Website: crate-barrel
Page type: billing-address
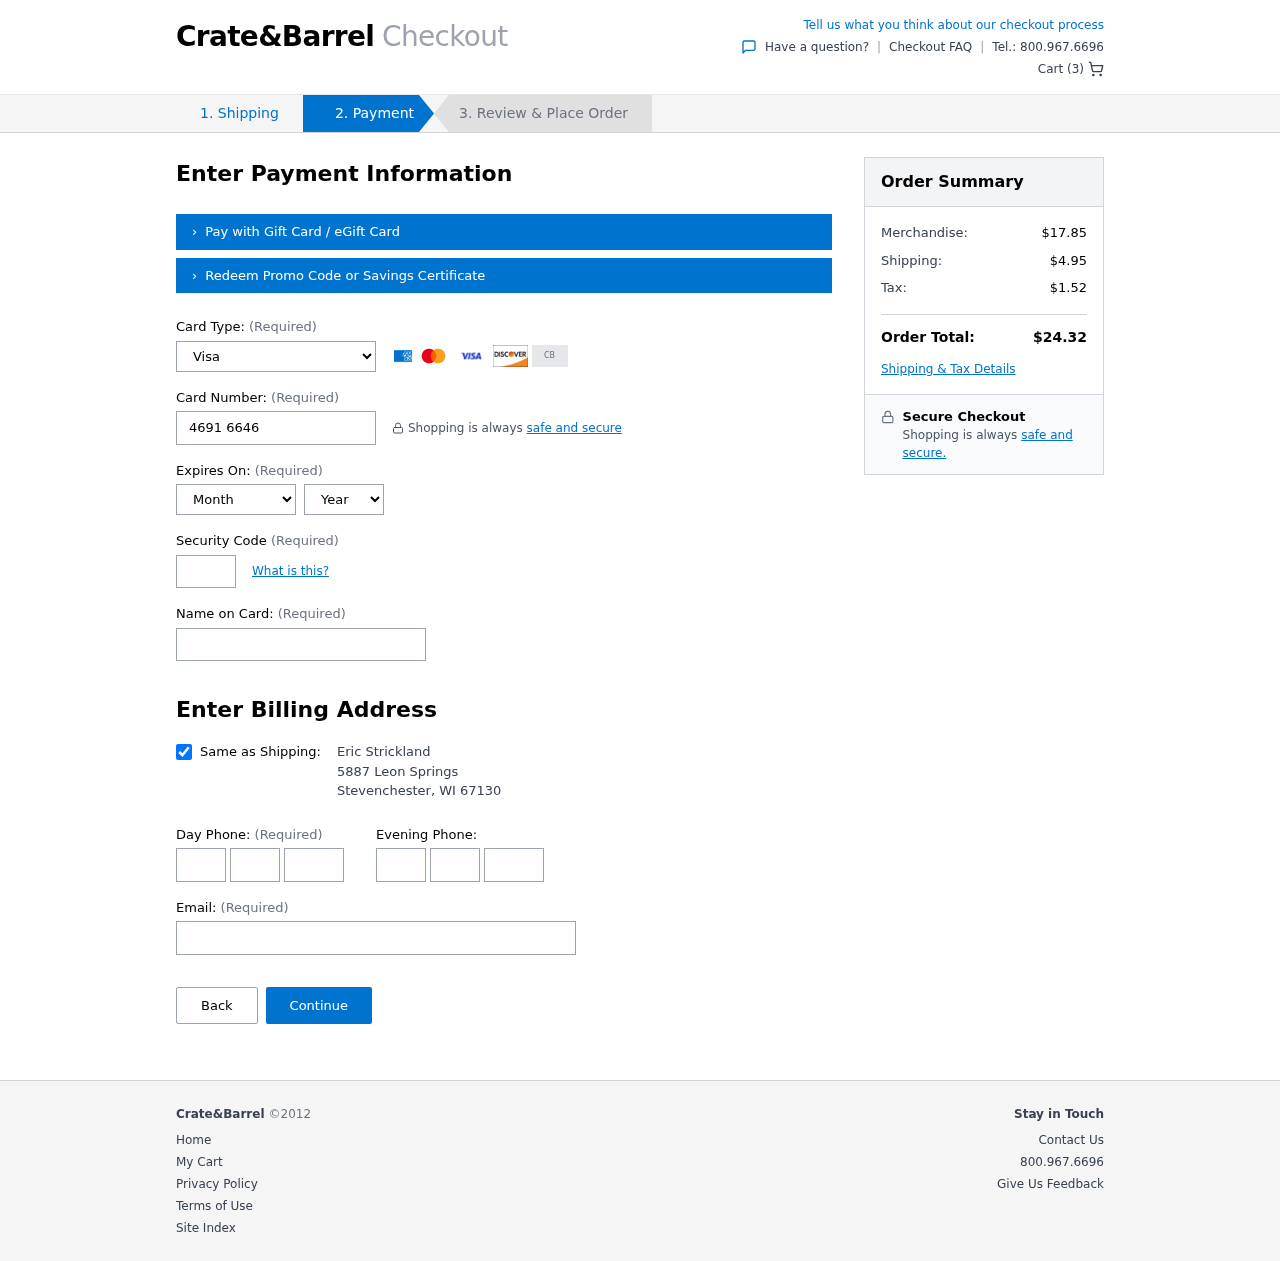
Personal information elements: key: PII_CARD_CVV
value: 442
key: PII_CARD_EXPIRY_MONTH
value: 07
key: PII_CARD_EXPIRY_YEAR
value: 27
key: PII_CARD_NUMBER
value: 4691 6646 1507 5990
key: PII_CARD_TYPE
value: Visa
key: PII_CITY
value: Stevenchester
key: PII_EMAIL
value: estrickland@yahoo.com
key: PII_FULLNAME
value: Eric Strickland
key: PII_PHONE_AREA
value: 593
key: PII_PHONE_PREFIX
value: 917
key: PII_PHONE_SUFFIX
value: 9608
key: PII_POSTCODE
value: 67130
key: PII_STATE_ABBR
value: WI
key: PII_STREET
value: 5887 Leon Springs
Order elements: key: ORDER_NUM_ITEMS
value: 3
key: ORDER_SUBTOTAL
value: $17.85
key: ORDER_SHIPPING_COST
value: $4.95
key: ORDER_TAX
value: $1.52
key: ORDER_TOTAL
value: $24.32